Field crop: maize
Growth stage: 2
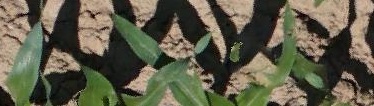
Species: maize